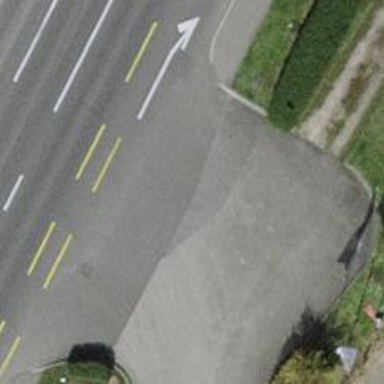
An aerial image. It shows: Unmarked crossing on footway.